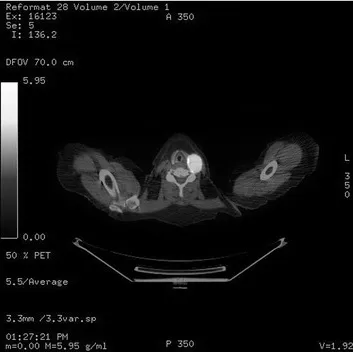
Combined CT/PET capture of fluorodeoxyglucose (FDG) uptake in left lateral neck mass.
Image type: radiology (ct)